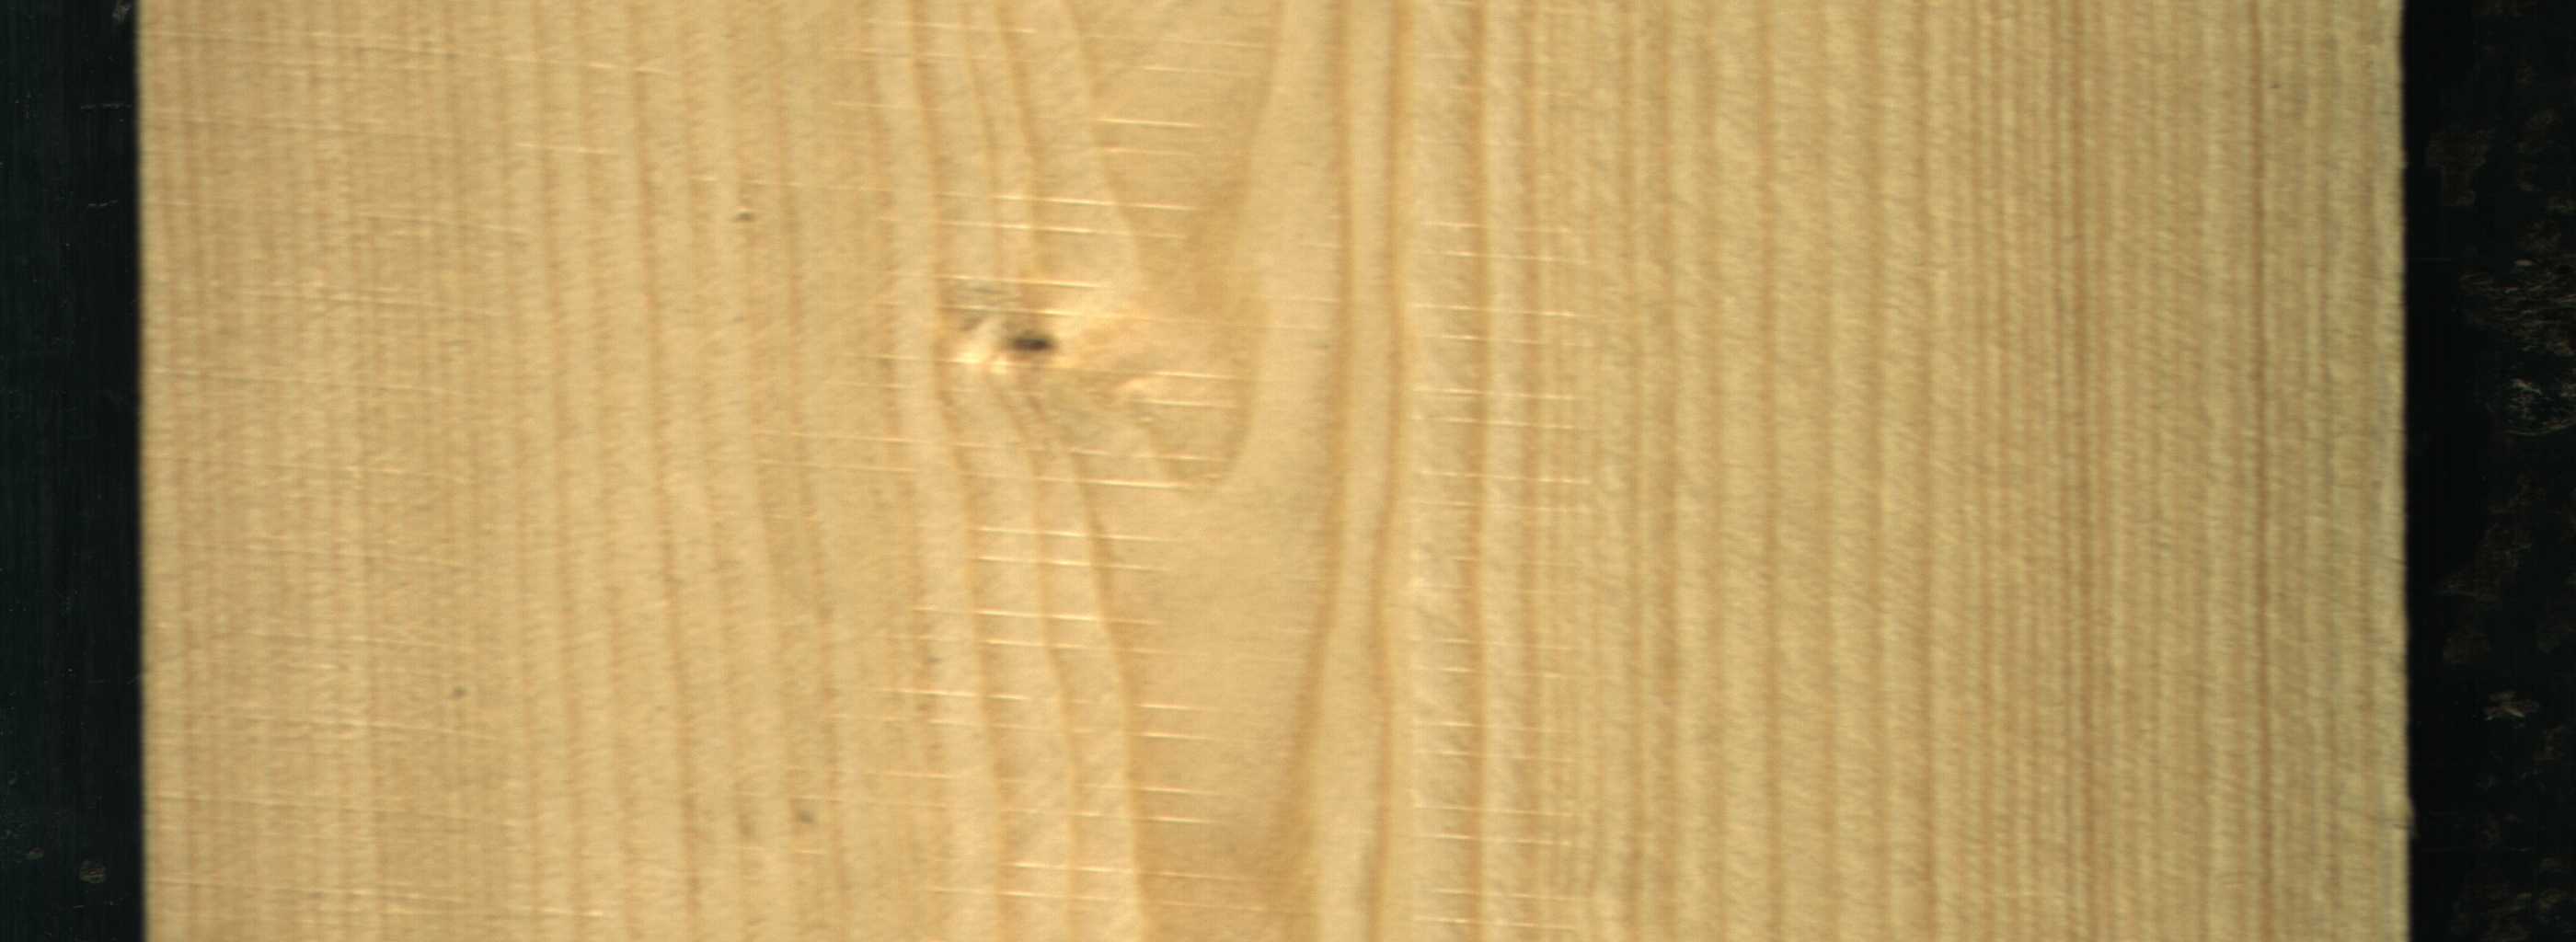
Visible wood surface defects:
Live_Knot